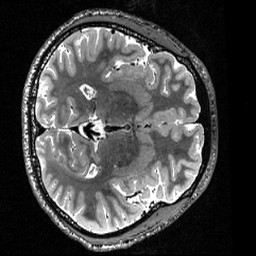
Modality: T2w
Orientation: axial
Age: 21
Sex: male
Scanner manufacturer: siemens
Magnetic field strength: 3 T
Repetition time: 3.2 s
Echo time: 0.56 s